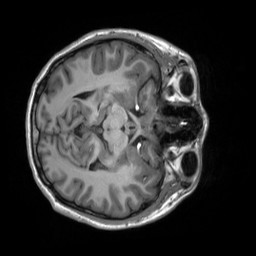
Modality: T1w
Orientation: axial
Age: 22
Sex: female
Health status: healthy
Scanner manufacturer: siemens
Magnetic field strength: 3 T
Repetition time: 2.53 s
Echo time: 0.00219 s